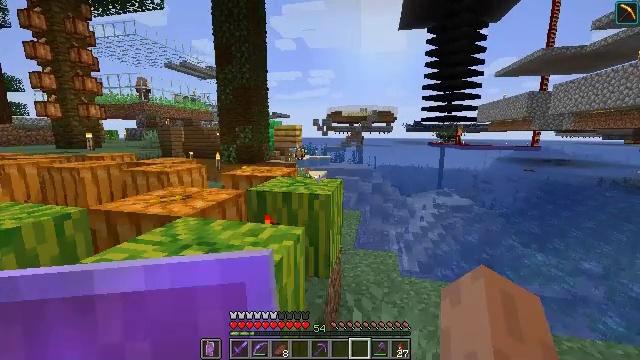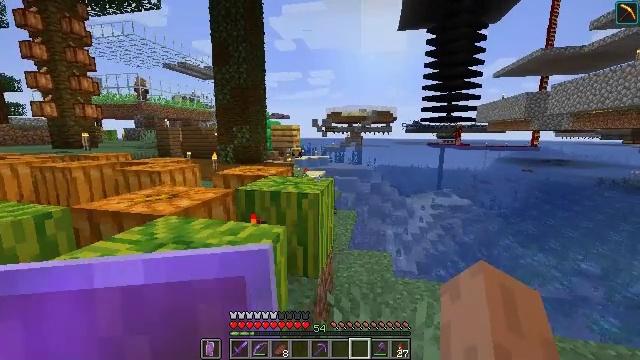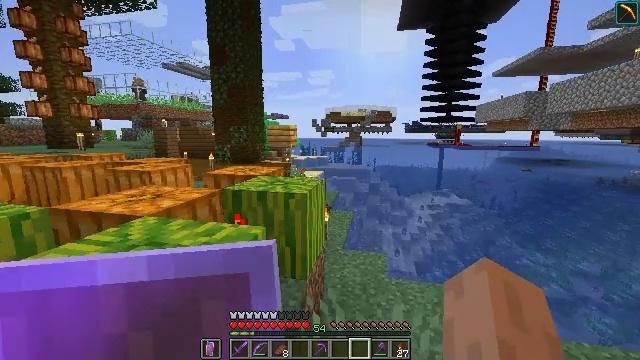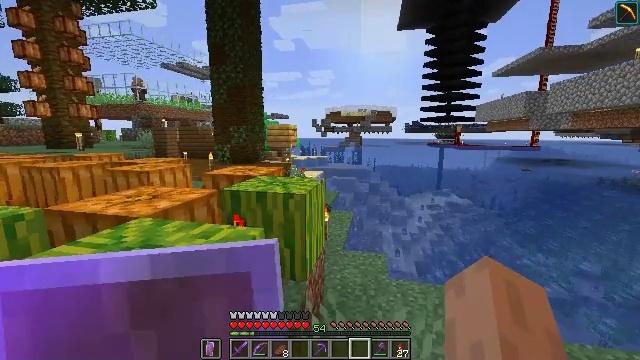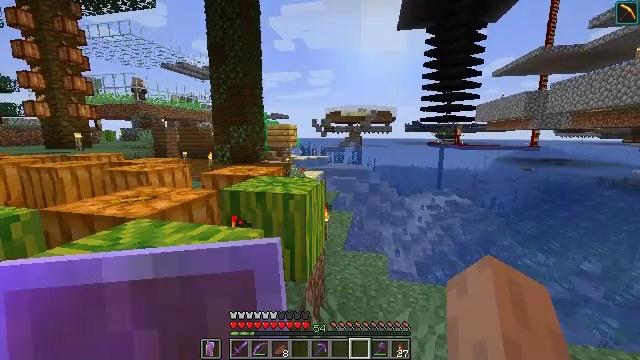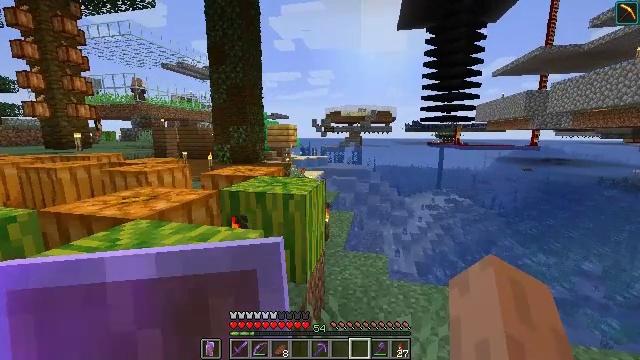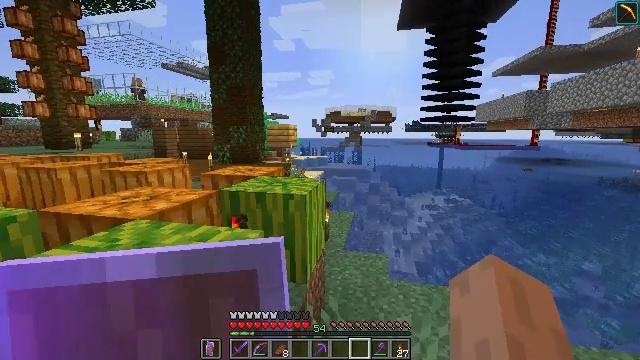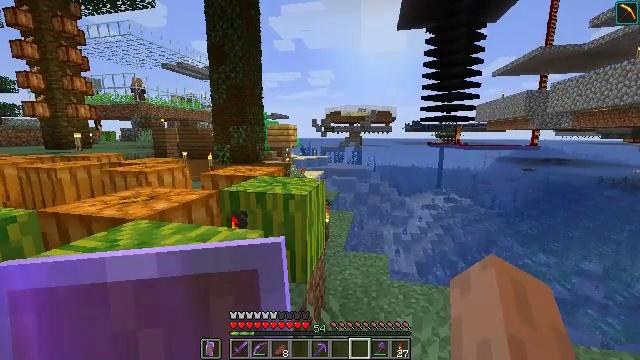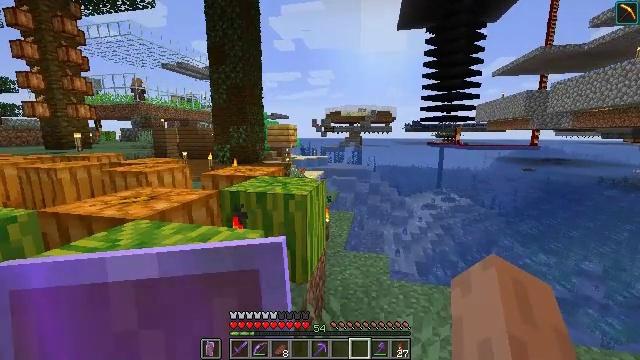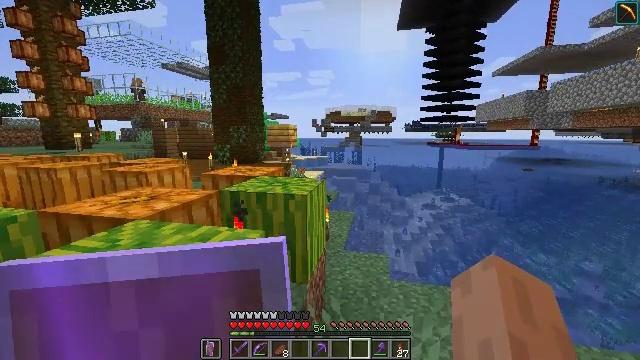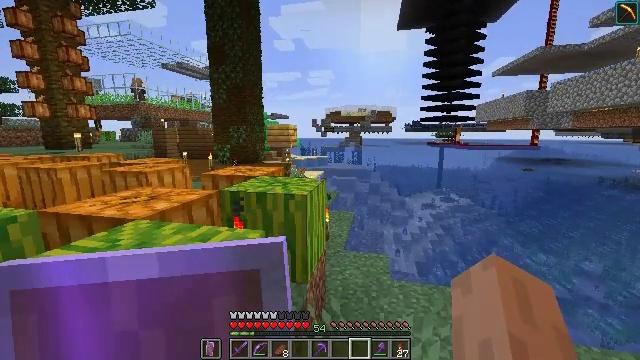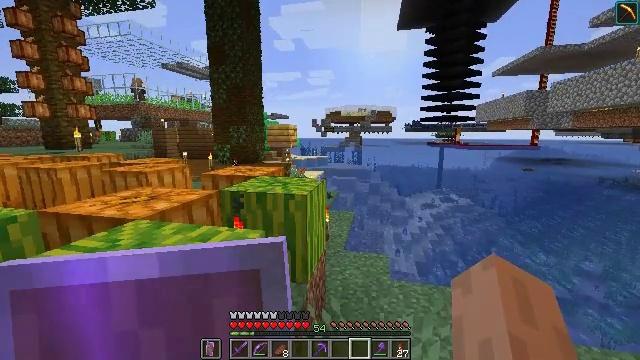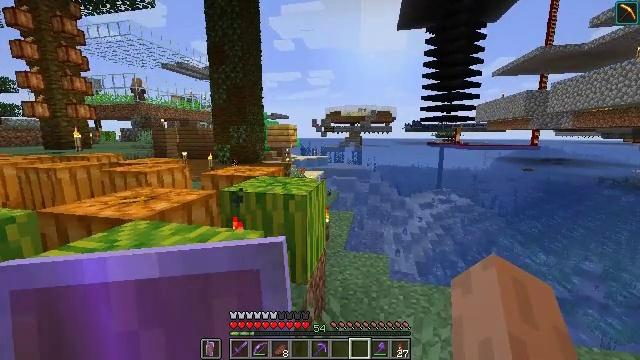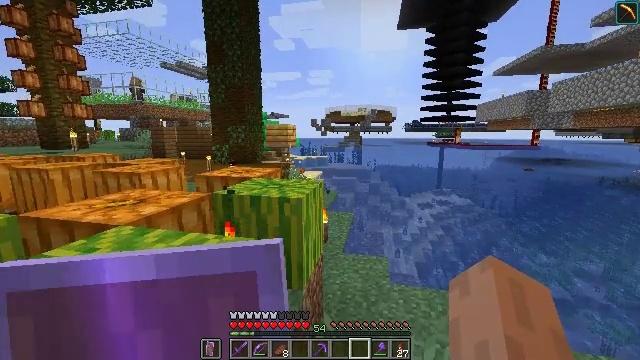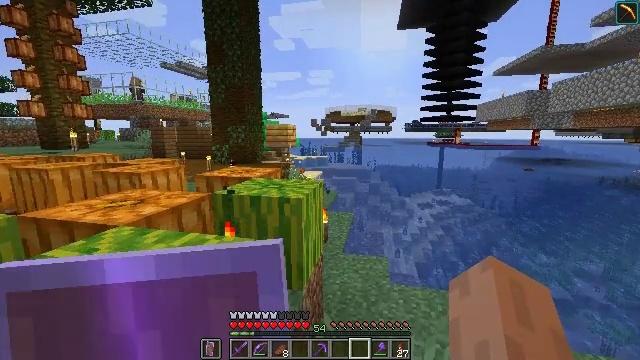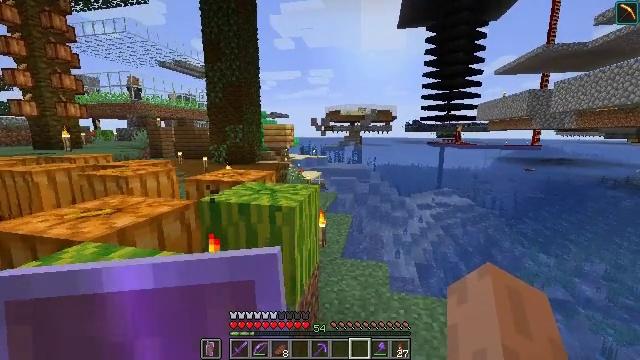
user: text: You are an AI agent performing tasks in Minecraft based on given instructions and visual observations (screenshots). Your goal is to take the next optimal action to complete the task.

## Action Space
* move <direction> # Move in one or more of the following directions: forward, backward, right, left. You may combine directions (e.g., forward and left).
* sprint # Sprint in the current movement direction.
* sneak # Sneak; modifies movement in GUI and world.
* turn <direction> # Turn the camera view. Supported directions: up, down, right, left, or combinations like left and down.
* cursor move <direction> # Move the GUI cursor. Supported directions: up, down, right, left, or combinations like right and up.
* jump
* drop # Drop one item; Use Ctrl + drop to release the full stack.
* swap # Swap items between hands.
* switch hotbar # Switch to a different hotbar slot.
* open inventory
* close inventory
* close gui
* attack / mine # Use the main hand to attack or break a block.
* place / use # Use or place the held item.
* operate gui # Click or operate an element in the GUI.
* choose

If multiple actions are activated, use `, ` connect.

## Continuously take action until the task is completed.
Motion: motion action
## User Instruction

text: Open the crafting table to make paper.
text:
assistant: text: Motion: move right
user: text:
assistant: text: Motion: move right
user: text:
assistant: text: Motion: no_op
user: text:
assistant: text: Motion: no_op
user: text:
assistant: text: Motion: no_op
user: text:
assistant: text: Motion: no_op
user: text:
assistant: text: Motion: no_op
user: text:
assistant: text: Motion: no_op
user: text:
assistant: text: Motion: no_op
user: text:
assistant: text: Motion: no_op
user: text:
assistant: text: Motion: no_op
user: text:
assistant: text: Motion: move right
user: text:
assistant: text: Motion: move forward and move right
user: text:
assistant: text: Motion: move forward and move right
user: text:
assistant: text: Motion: move forward and move right
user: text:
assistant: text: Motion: move forward and move right
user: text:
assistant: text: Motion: move forward and move right
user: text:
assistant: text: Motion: move forward and move right
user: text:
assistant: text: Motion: move forward
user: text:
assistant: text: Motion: move forward, turn left and down
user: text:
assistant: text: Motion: move forward
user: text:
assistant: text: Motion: move forward
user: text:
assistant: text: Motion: move forward and move right
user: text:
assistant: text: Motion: move forward and move right
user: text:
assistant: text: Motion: move forward and move right
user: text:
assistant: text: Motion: move forward and move right, turn left
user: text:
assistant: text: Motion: move forward, turn left
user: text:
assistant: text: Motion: move forward
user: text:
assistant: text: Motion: move forward
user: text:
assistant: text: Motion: move forward